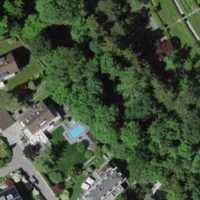
EUNIS habitat code: 55
Species observed at this site:
Equisetum hyemale
Rosa arvensis
Fagus sylvatica
Hedera helix
Ilex aquifolium